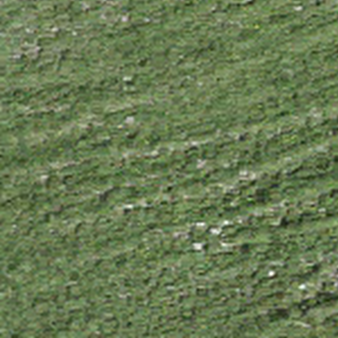
Label: other